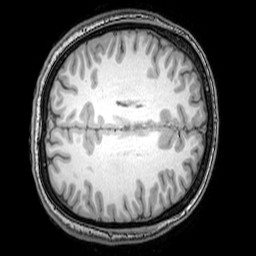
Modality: T1w
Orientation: axial
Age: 23
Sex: male
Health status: healthy
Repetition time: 0.081 s
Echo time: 0.037 s